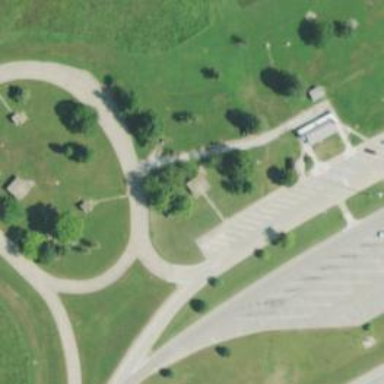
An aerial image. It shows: Rest area on the road.